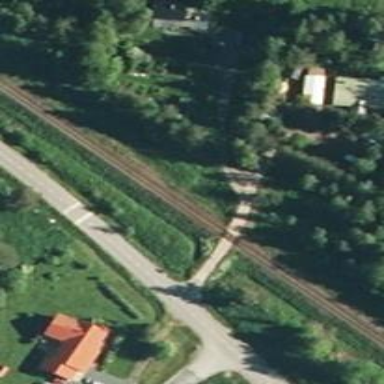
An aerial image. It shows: Level crossing with saltire marking.